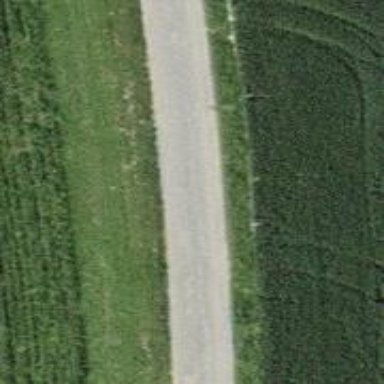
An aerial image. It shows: Track road with grade1 pebblestone surface.